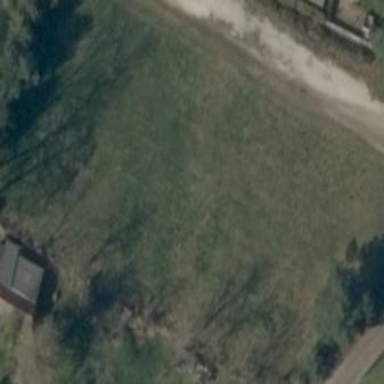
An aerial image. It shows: Open area covered with grass.